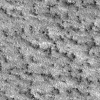
Atmospheric dust classification: not_dusty